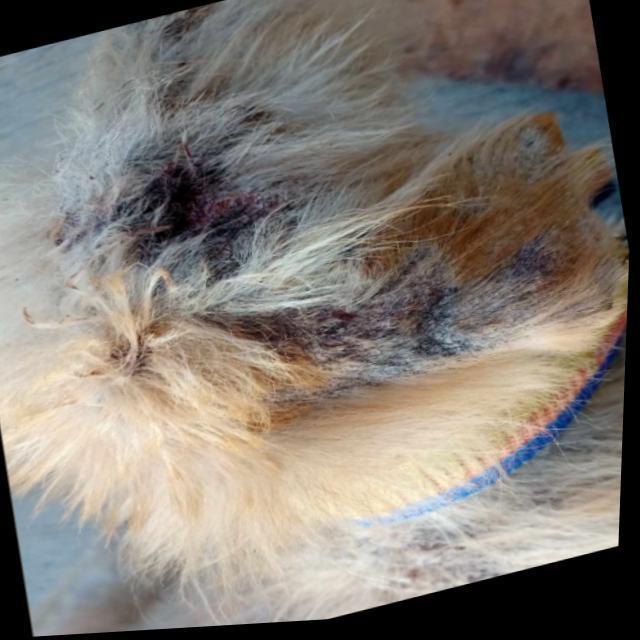
Canine demodicosis (Demodex mange) — caused by Demodex canis mites. Presents with alopecia, follicular papules, pustules, and comedones. Often localized on face and forelimbs.